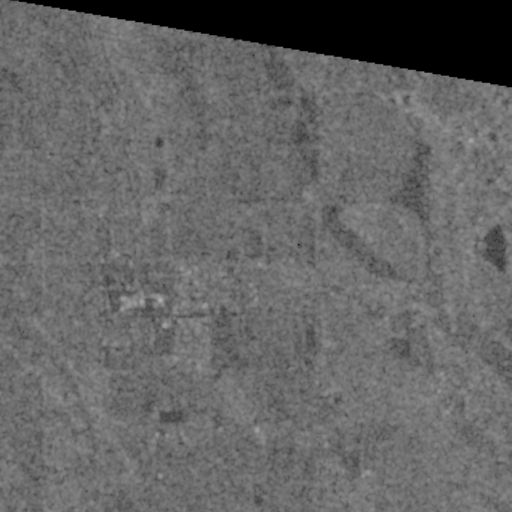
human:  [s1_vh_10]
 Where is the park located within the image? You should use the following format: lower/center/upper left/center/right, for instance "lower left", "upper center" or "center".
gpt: The park is located in the lower left of the image.
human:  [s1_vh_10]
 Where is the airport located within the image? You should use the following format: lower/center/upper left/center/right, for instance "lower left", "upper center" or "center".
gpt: There is no airport in the image.

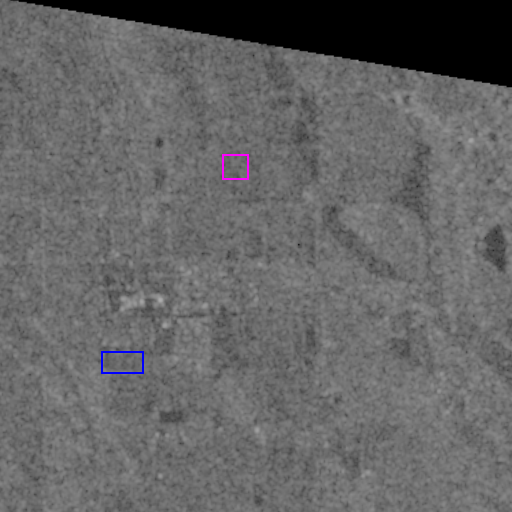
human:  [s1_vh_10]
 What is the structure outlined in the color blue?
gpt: The structure outlined in blue is a park.
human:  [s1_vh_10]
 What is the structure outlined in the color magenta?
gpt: The structure outlined in magenta is a building.
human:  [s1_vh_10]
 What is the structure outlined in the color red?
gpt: There is no red outline.